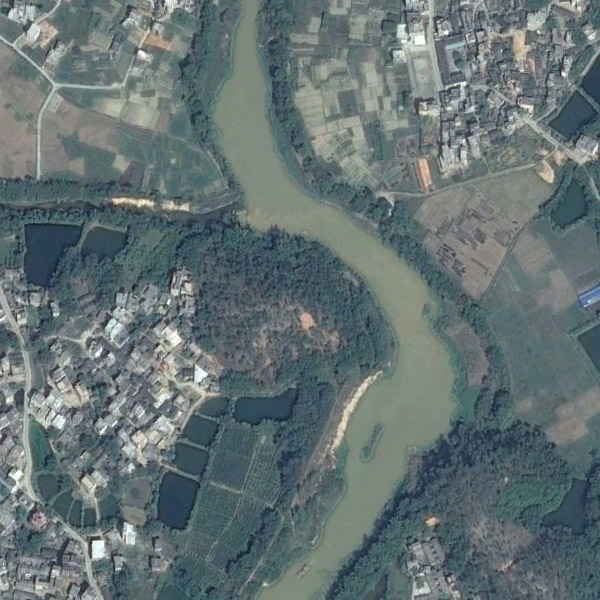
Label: River